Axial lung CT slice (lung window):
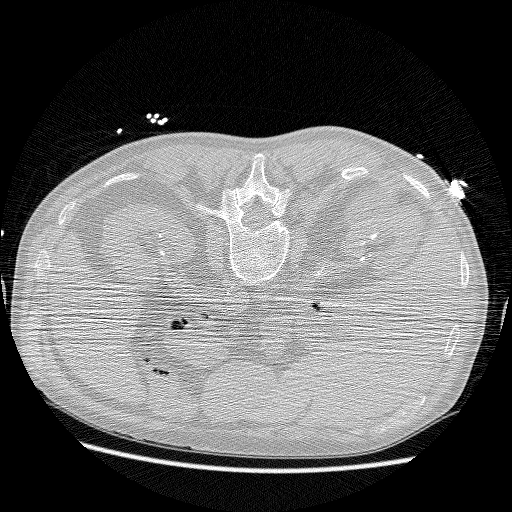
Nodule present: no